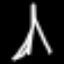
Label: The Eiffel Tower